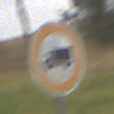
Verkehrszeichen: VerbotFuerKraftfahrzeugeUeberDreiKommaFuenfTonnen
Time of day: MorningAfternoon
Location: Outdoor (Nature)
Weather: Overcast
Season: NotSpecified
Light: Natural